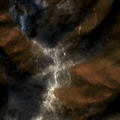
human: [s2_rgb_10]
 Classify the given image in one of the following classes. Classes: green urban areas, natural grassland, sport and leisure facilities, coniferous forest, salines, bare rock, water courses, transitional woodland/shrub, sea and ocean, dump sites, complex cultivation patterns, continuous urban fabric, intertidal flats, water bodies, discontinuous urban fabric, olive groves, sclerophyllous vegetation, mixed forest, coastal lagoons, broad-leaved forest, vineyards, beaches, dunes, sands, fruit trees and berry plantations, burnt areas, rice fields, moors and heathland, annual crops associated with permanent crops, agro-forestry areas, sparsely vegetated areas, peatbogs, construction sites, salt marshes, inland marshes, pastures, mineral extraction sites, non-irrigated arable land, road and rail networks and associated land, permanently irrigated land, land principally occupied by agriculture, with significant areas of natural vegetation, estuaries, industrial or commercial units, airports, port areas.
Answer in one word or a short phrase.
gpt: broad-leaved forest